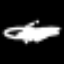
Label: squiggle